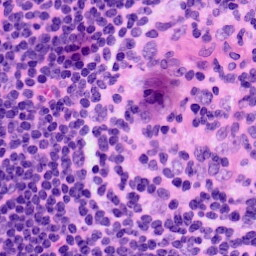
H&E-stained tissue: LymphNode